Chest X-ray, PA view. Patient: 60 years old, sex M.
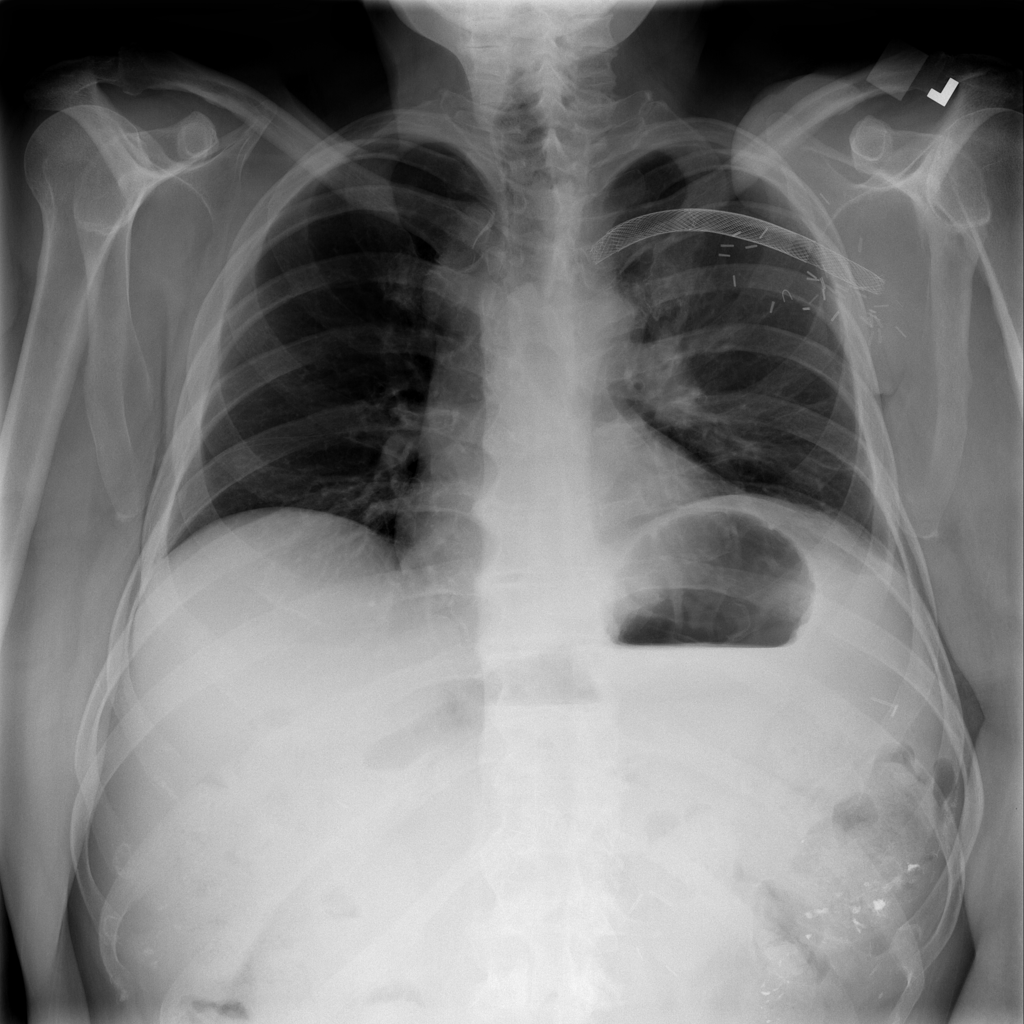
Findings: No Finding